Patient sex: M
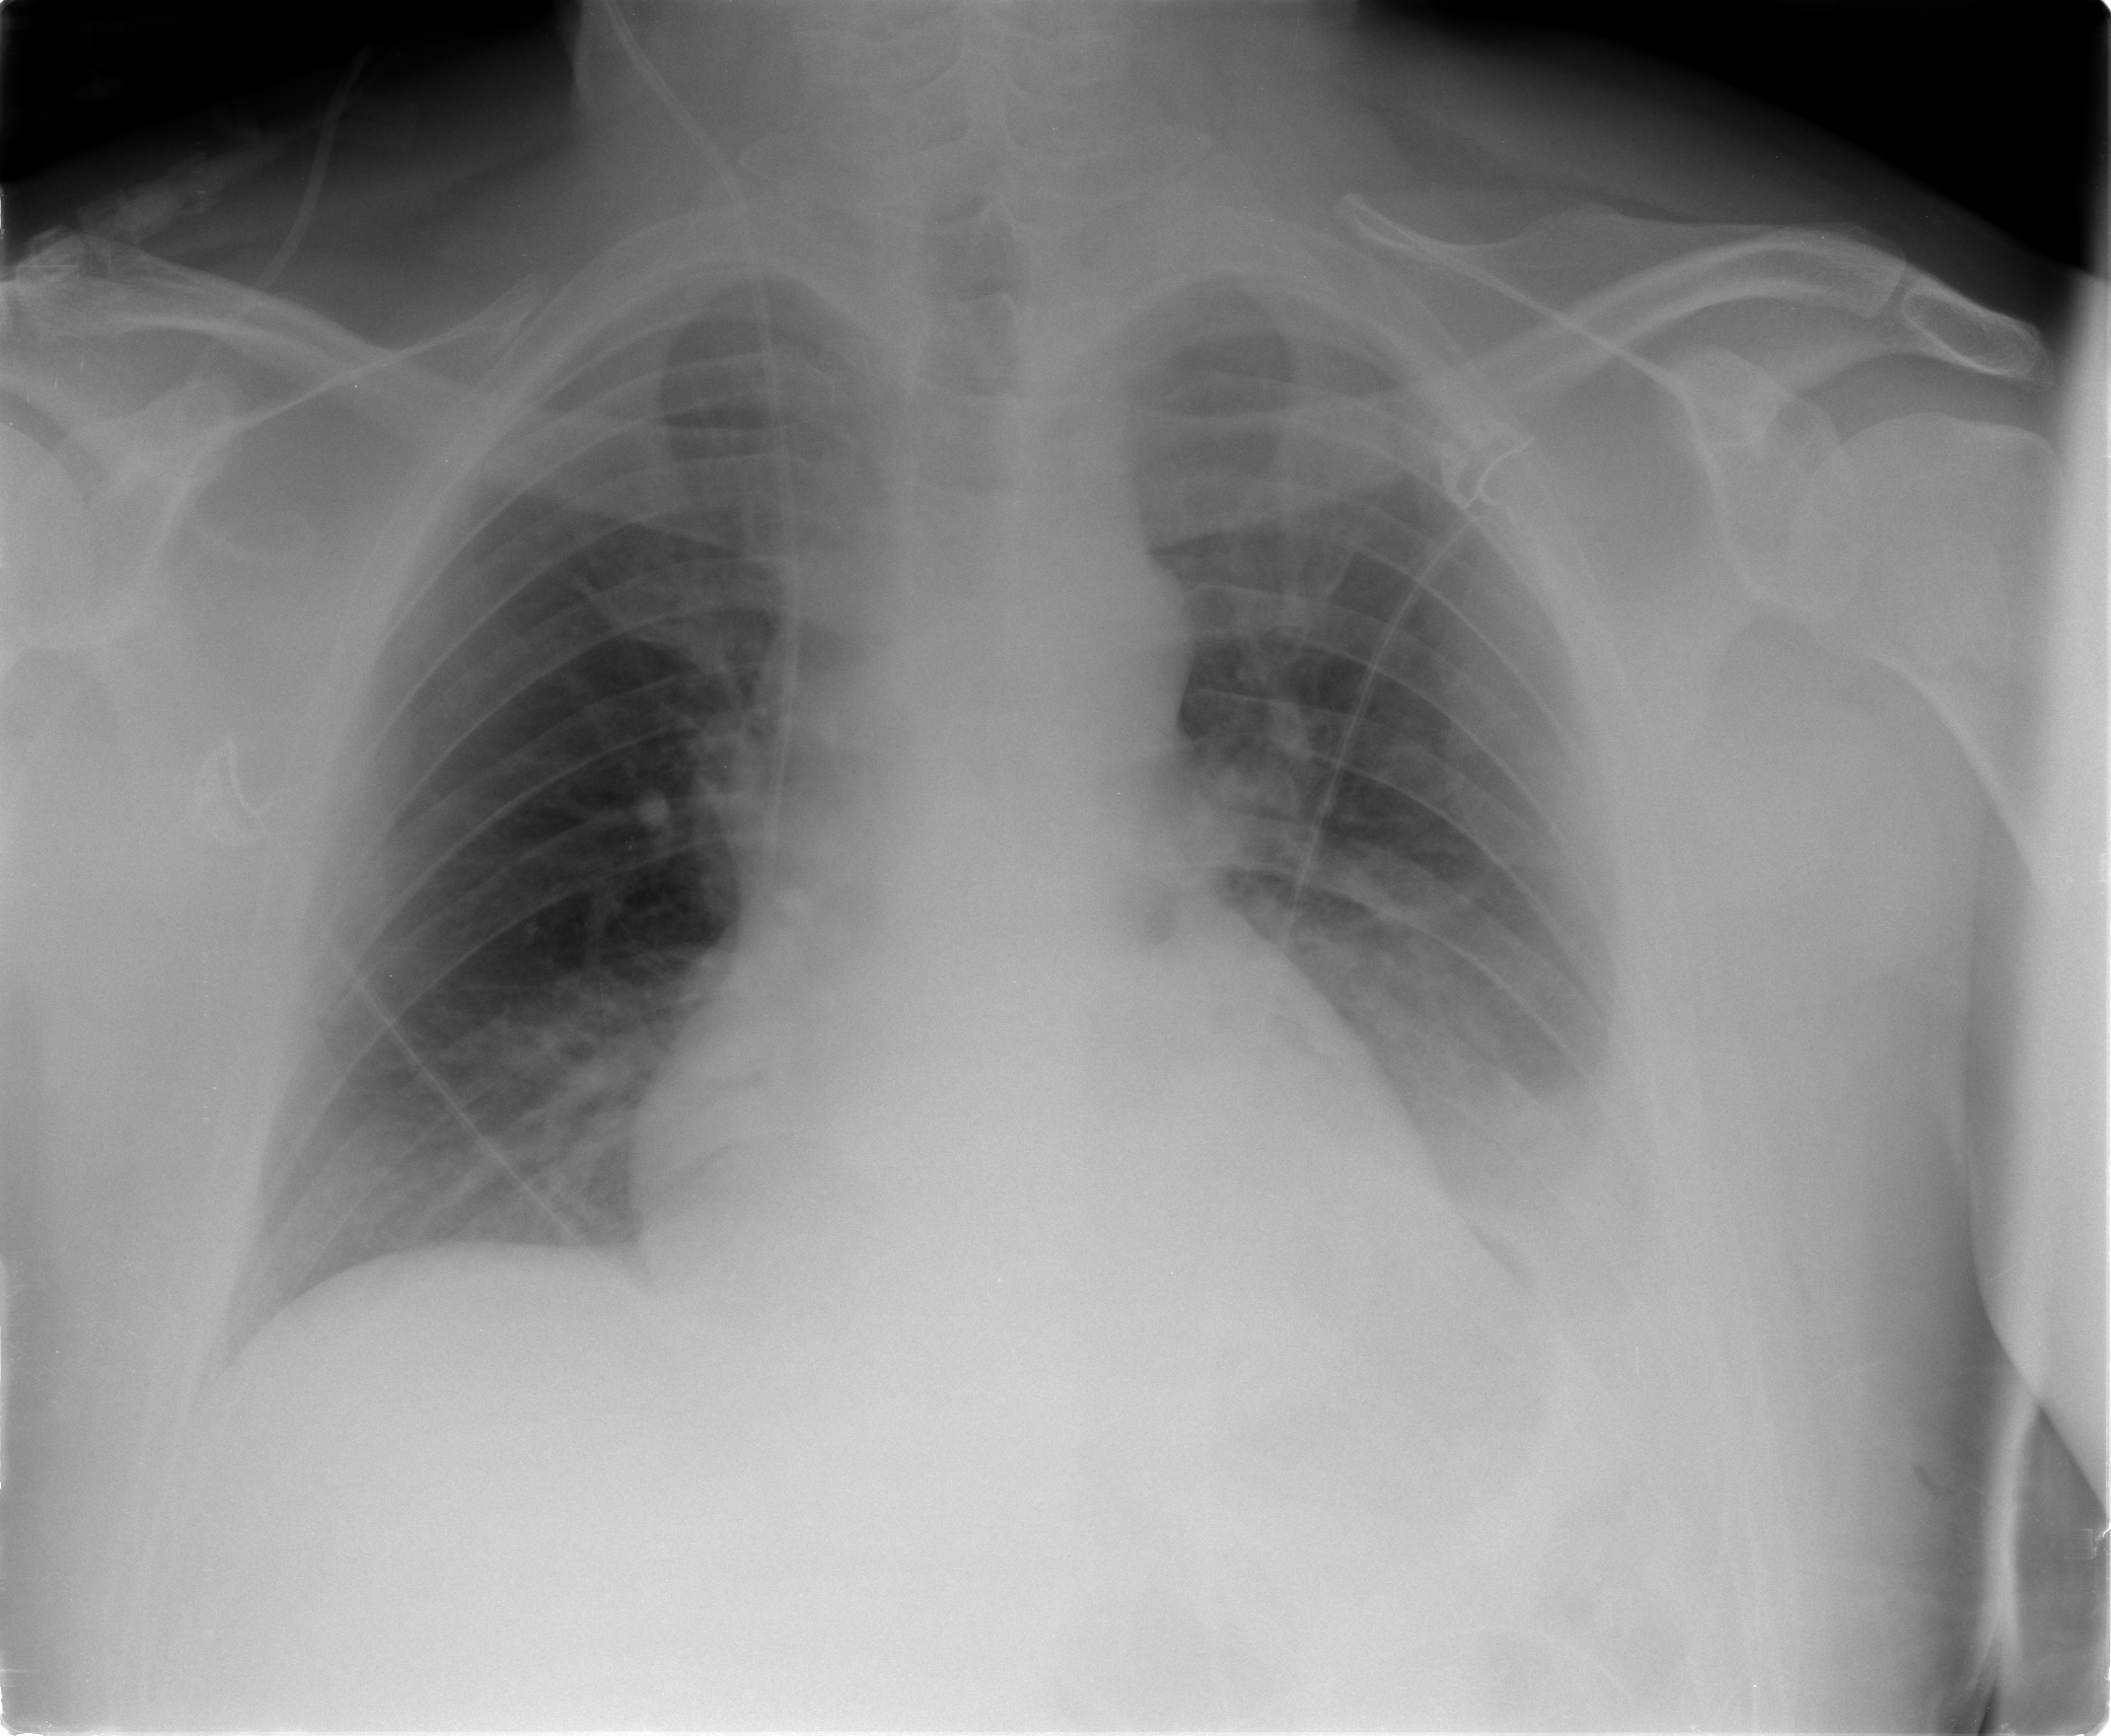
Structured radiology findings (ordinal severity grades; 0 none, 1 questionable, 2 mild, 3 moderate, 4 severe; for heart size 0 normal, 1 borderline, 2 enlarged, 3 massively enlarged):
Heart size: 1
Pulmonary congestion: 1
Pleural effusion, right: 2
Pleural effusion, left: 2
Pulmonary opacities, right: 0
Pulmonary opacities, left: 1
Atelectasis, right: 2
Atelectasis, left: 2